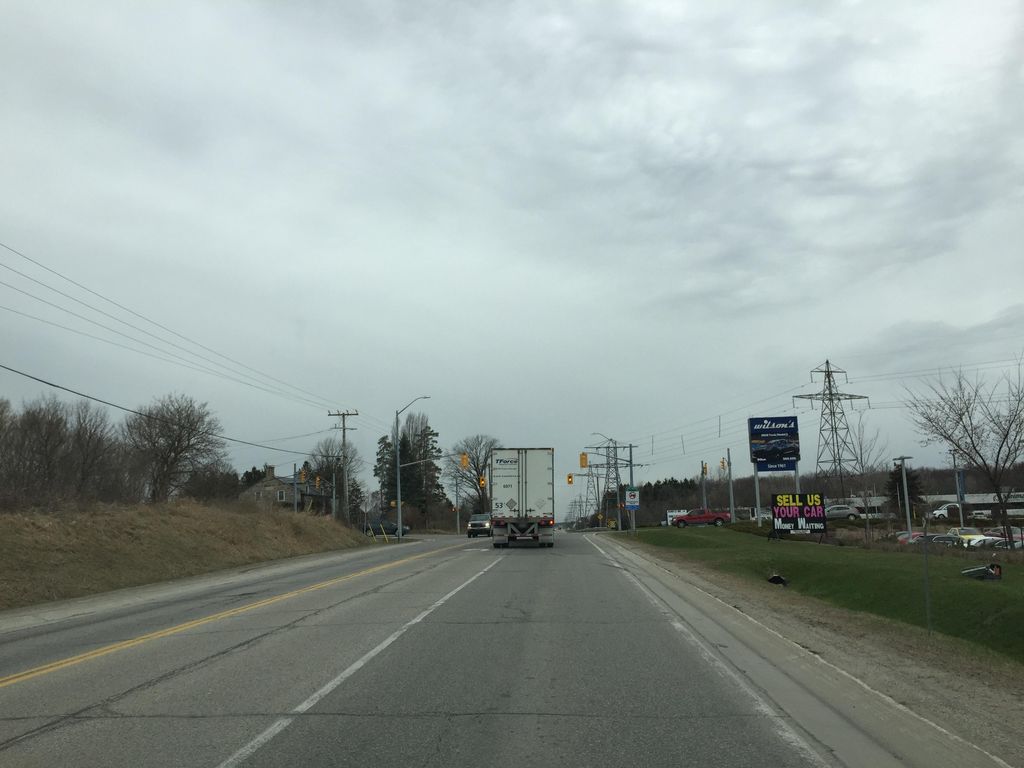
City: kitchener-waterloo